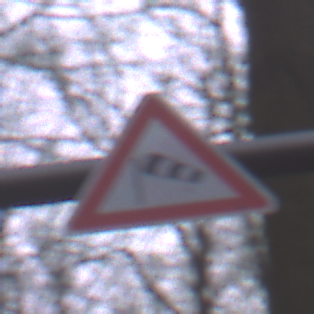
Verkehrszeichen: SeitenwindVonLinks
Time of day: MorningAfternoon
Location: Outdoor (Nature)
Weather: Overcast
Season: Autumn
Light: Natural